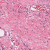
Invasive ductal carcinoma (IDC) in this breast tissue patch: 1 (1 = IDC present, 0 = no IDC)